Question: I'm looking forward to remove padding completly:

See that ugly space beetween a 'qtwebkit element' and the window.
The layout is only a 'vbox', and inside it lives the 'webkit view',
I tried with:
'''
vbox->setSpacing(0);
'''
But no results.
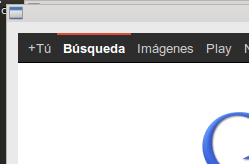
Answer: spacing is a space between widgets in layout. You need to set contents margins with 'setContentsMargins' method. Margins define space beetween container edge and layout content.